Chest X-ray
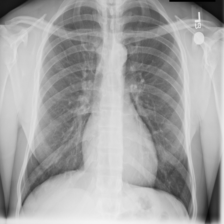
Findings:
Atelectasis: negative
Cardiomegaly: negative
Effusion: negative
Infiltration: negative
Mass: negative
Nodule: negative
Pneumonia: negative
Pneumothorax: negative
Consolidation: negative
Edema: negative
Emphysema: negative
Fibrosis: negative
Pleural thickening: negative
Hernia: negative